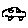
Label: car